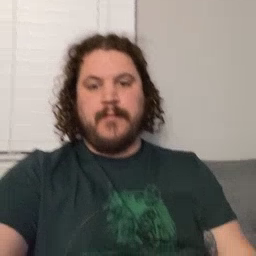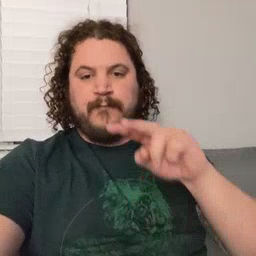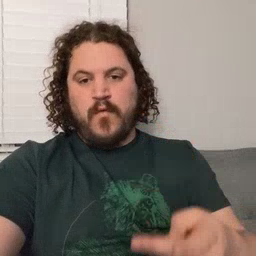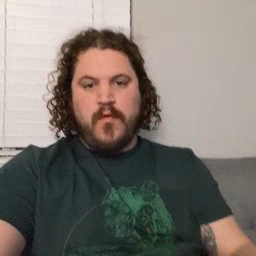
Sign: fall